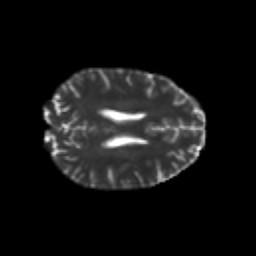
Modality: T2w
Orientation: axial
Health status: healthy
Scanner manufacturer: philips
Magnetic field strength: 3 T
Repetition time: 6.964 s
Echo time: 0.092 s